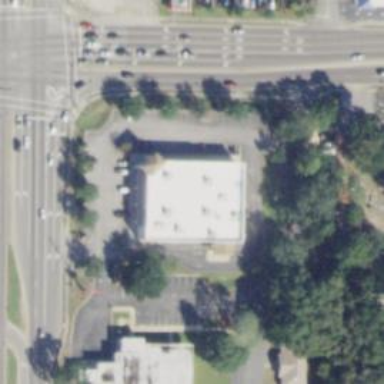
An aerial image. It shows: Building that is pharmacy providing healthcare services.